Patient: sex M, age 64
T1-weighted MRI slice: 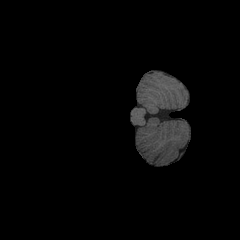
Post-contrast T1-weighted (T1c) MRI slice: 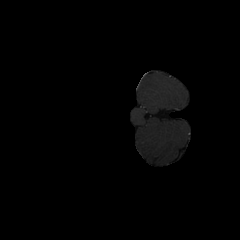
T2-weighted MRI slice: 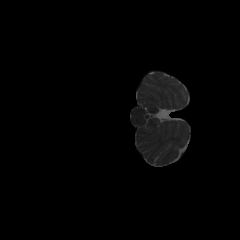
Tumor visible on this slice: no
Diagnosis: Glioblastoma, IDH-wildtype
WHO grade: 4